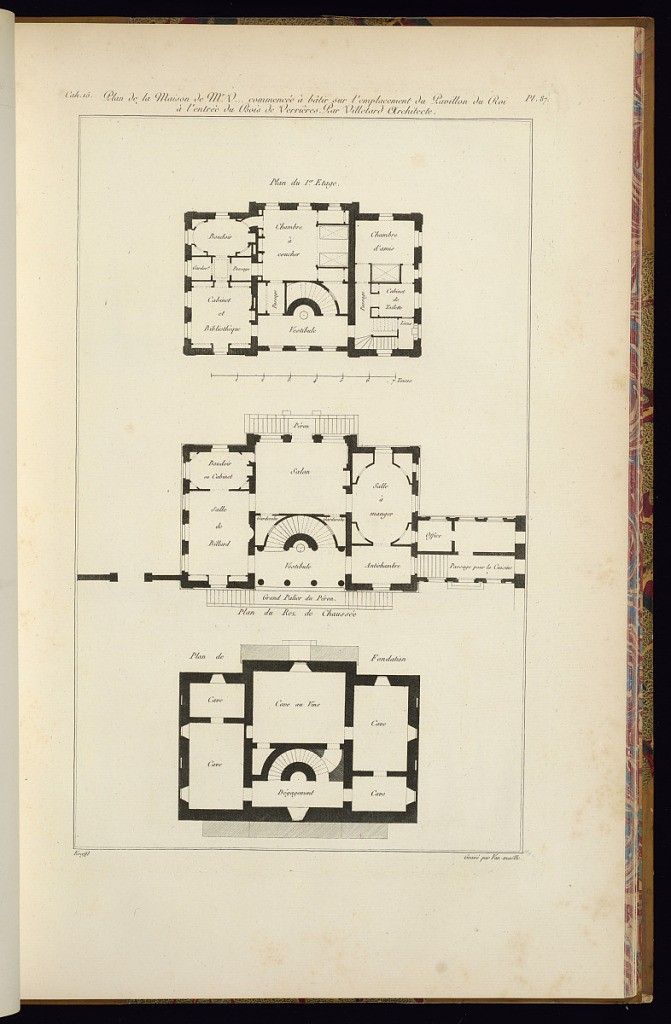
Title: Plan de la Maison de Mr. V…commence à bâtir sur l’emplacement du Pavillon du Roi à l’entrée du Bois de Verrières Par Villetard Architecte
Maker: Jean-Charles Krafft, French, 1764 - 1833
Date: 1812
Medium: Etching and engraving on paper
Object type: Print
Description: An architectural print with three house floor plans. The plate is titled, numbered, and signed.